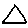
Label: triangle